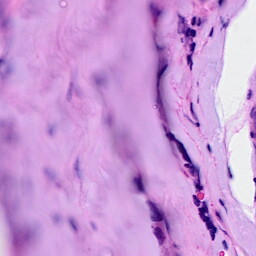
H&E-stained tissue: Breast